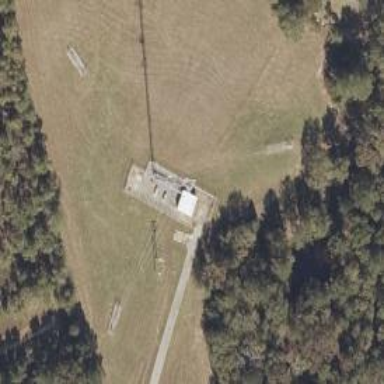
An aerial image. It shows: Mast tower used for communication.